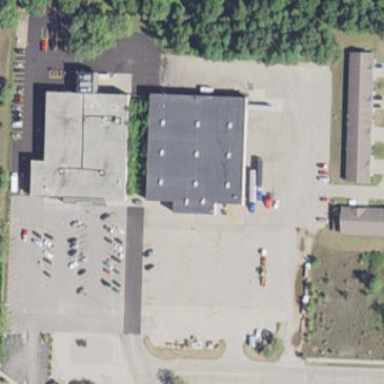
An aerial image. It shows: Commercial building.